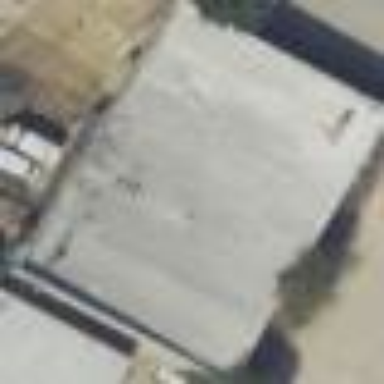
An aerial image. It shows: Commercial building.